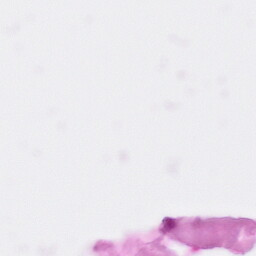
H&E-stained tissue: Pancreatic